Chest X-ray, PA view. Patient: 36 years old, sex M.
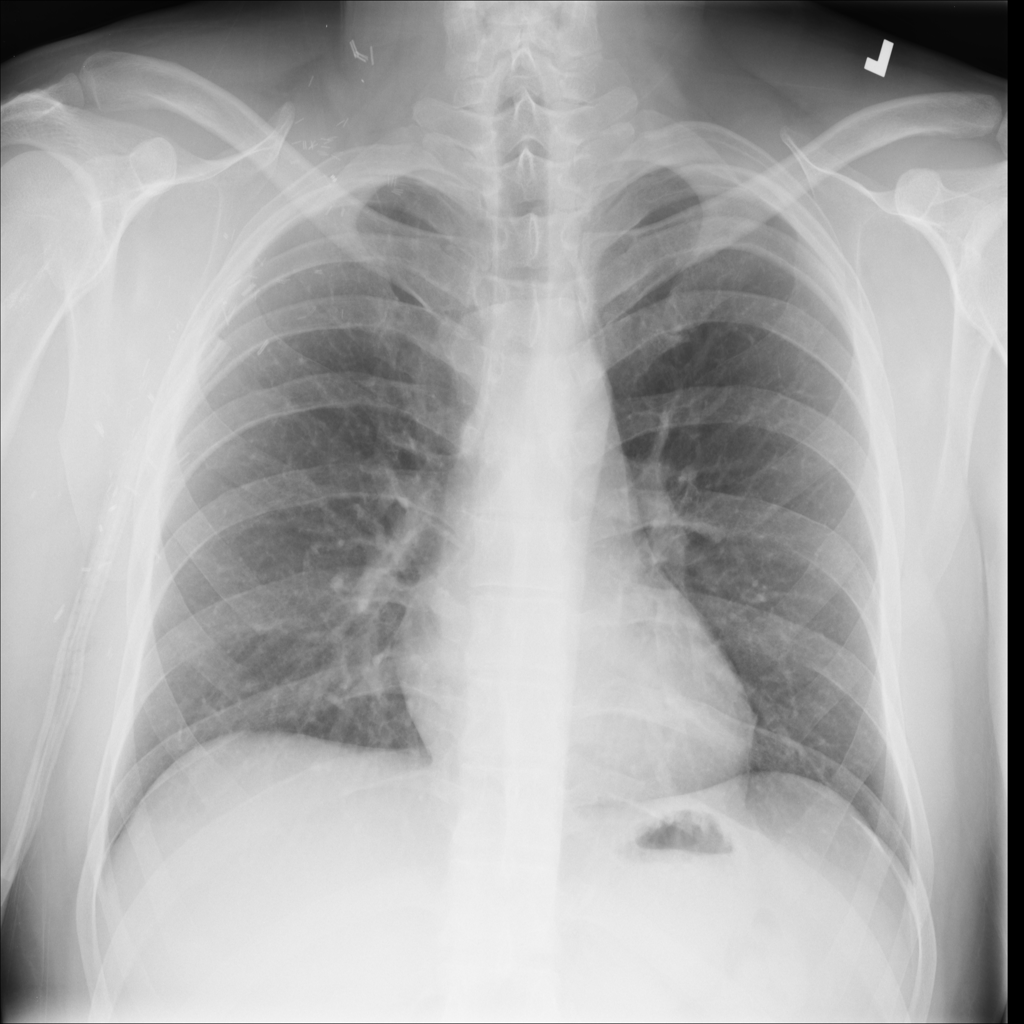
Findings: No Finding